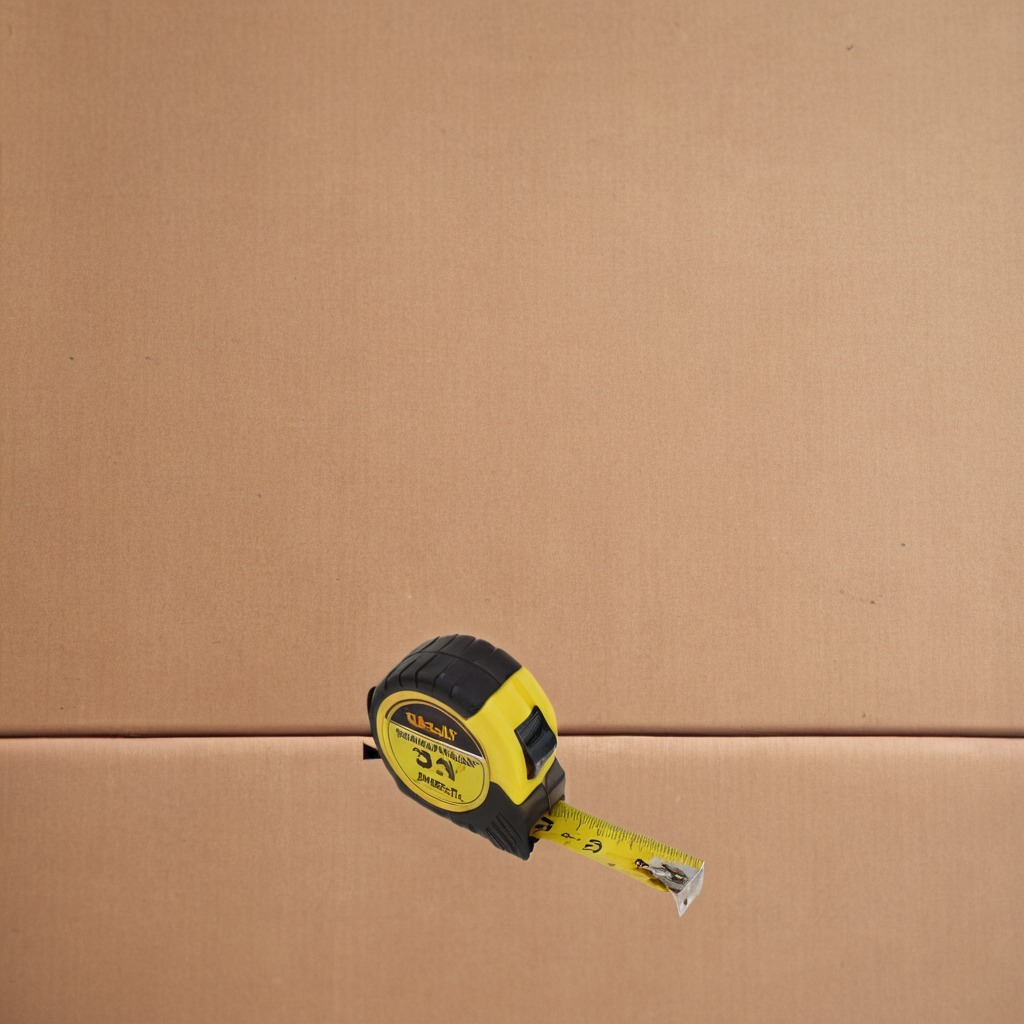
A measuring tape is lying on the cardboard box surface.